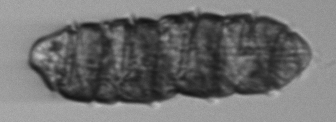
Label: Margalefidinium